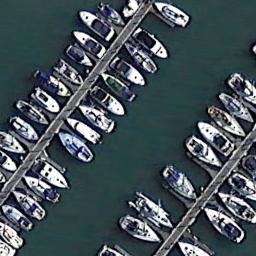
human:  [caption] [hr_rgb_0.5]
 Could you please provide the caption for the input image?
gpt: Many yachts are neatly arranged on the sea side of the harbor .

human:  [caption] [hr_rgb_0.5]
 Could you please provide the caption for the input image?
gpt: The ship stopped in good order at the harbor .

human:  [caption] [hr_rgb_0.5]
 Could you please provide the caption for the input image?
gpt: The harbor has lots of neatly docked boats and the color of the waters is green .

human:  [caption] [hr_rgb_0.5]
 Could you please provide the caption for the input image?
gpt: There are many ships of different shapes and sizes in the harbor .

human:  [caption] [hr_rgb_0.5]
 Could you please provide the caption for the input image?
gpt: There are many ships docked neatly at the harbor .